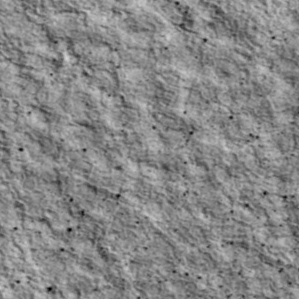
Label: non_frost